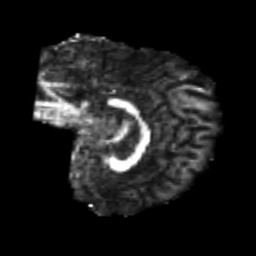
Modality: FA
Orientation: sagittal
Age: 20
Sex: male
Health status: healthy
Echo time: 0.074 s